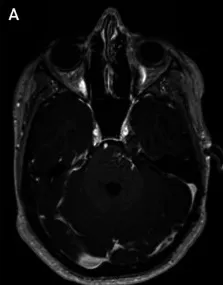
Shows images before and after the second operation via a subtemporal Kawase-Dolenc approach. Contrast enhanced T1-weighted imaging.
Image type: radiology (mri)